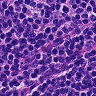
Metastatic tissue present: no